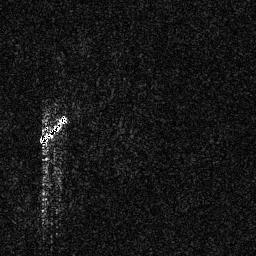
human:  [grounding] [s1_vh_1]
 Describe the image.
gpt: In the satellite image, there is  <ref>1 medium ship </ref> <box>[[14, 43, 26, 56, 0]]</box> located at left.